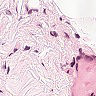
Metastatic tissue present: no